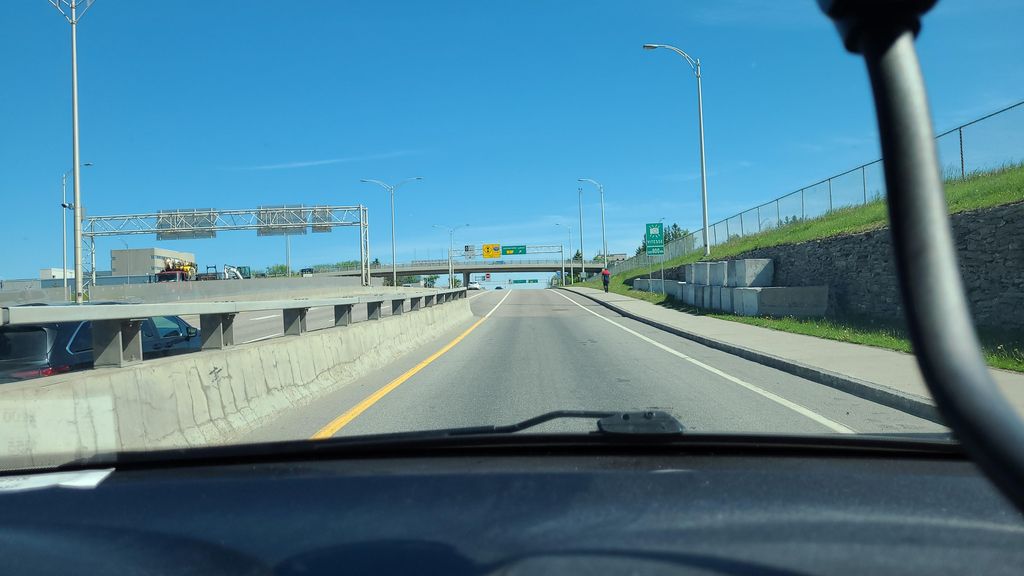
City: quebec_city